Question: I'm trying to render a multiple choice selection drop-down similar to <URL> using 'sonata_type_model' or 'entity' type. I have the entity 'Property' with 'manyToMany' to 'Feature' that is 'oneToMany' of 'FeatureType'. The multi-choice drop-down is being implemented in the Property create form.
I have found <URL>. But I got the warning using 'entity' and got the incorrect rendering using 'sonata_type_model'.
## Attempt 1
'''
->add('features', 'entity', array(
'class' => 'MyBundle:Feature',
'multiple' => true,
'group_by' => 'featureType'
))
'''
> Warning: Illegal offset type in isset or empty in vendor/symfony/symfony/src/Symfony/Component/Form/ChoiceList/Factory/DefaultChoiceListFactory.php at line 334
## Attempt 2
'''
->add('features', 'sonata_type_model', array(
'multiple' => true,
'btn_add' => null,
'group_by' => 'featureType'
))
'''
It only renders the values in the drop-down such as

## Attempt 3
I tried the 'choices' and but got error
'''
->add('features', 'sonata_type_model', array(
'multiple' => true,
'required' => false,
'btn_add' => null,
'choices' => $this->getFeatureOptionsWithGroup()
))
'''
> Warning: get_class() expects parameter 1 to be object, array given in vendor/doctrine/common/lib/Doctrine/Common/Util/ClassUtils.php at line 58
## Attempt 4
I tried the 'choice_list' and but got error
'''
->add('features', 'sonata_type_model', array(
'multiple' => true,
'required' => false,
'btn_add' => null,
'choice_list' => $this->getFeatureOptionsWithGroup()
))
'''
> The option "choice_list" with value array is expected to be of type "null" or "Symfony\Component\Form\ChoiceList\ChoiceListInterface", but is of type "array" in vendor/symfony/symfony/src/Symfony/Component/OptionsResolver/OptionsResolver.php at line 888
The method 'getFeatureOptionsWithGroup()' returns the array like this
'''
array(
'Group 1' => array(
1 => 'Feature 1'
2 => 'Feature 2'
),
'Group 2' => array(
3 => 'Feature 3'
4 => 'Feature 4'
)
)
'''
## Attempt 5
I updated the method using 'ModelChoiceList', but got the same error of using 'choices'.
> Warning: get_class() expects parameter 1 to be object, array given in vendor/doctrine/common/lib/Doctrine/Common/Util/ClassUtils.php at line 58
'''
private function getFeatureOptionsWithGroup()
{
return new ModelChoiceList(
$this->modelManager,
'MyBundle:Feature',
null,
null,
$this->getRepository('MyBundle:Feature')->getFeatureOptionsWithGroup()
);
}
'''
I hope that I would have a chance to render it without template override. Any help would be appreciated.
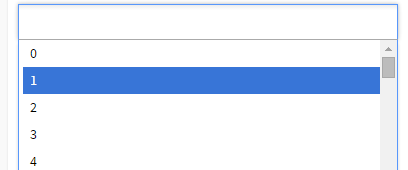
Answer: Use the type 'entity'
'''
->add('features', 'entity', [
'class' => 'MyBundle:Feature',
'property' => 'name',
'choices' => $this->getFeatureOptionsWithGroup(),
'multiple' => true,
'required' => false,
'btn_add' => null,
])
'''
Make sure your function 'getFeatureOptionsWithGroup()' returns like this
'''
array(
'Group 1' => array(
1 => 'Feature Entity Object 1',
2 => 'Feature Entity Object 2',
),
'Group 2' => array(
3 => 'Feature Entity Object 3',
4 => 'Feature Entity Object 4',
)
)
'''